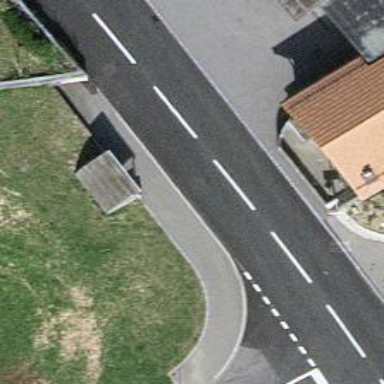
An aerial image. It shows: Public transport stop position.